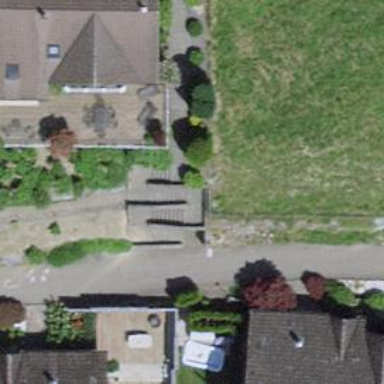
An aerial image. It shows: Road with steps.